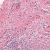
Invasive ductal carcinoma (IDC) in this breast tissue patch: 1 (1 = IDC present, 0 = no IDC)